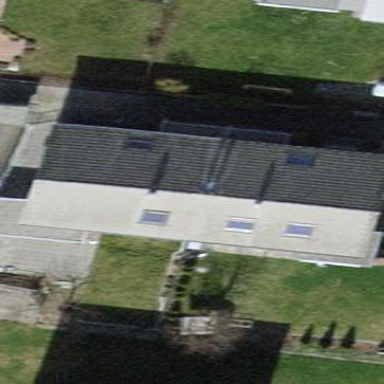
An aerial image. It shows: Detached building.